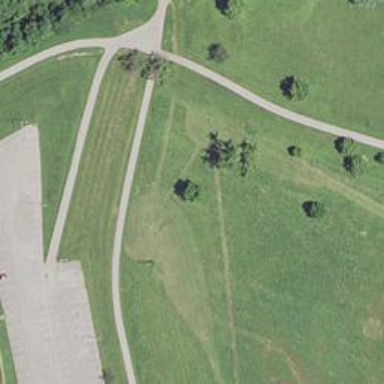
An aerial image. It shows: Disc golf hole.